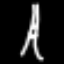
Label: The Eiffel Tower